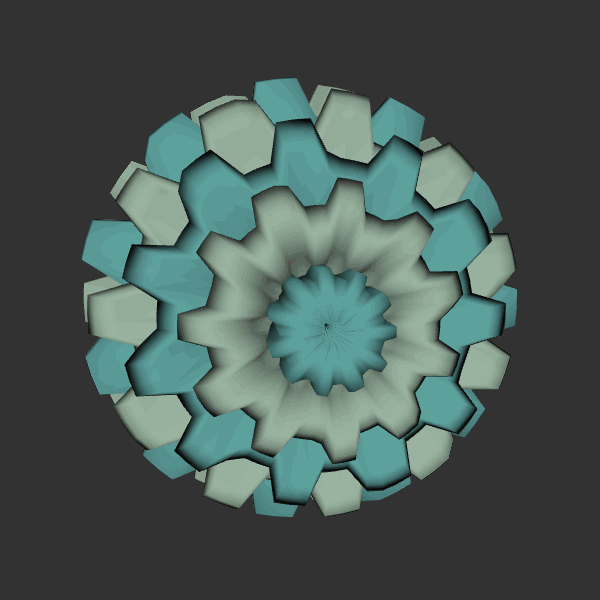
Background: dark